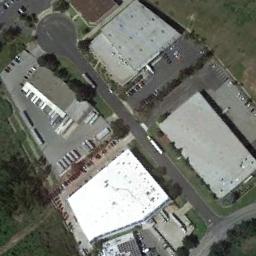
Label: industrial_area